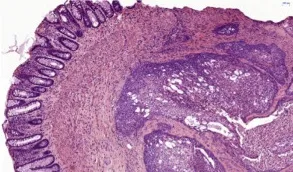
Histopathology and immunohistochemistry of a squamous cell carcinoma of the anal canal in patient II.2. (A) Colorectal biopsy in H&E staining: left side colorectal mucosa, right side squamous cell carcinoma.
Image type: pathology (h&e)